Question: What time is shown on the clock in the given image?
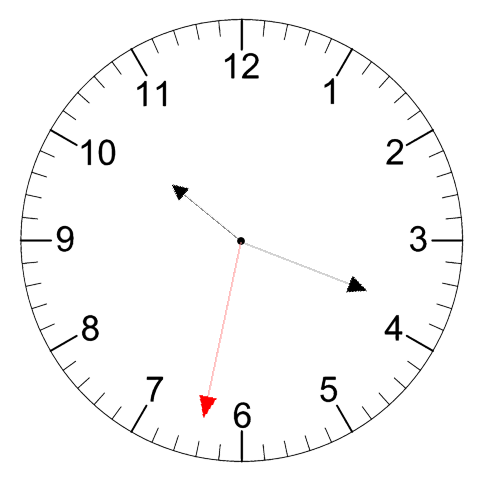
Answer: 10:18:32